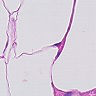
Metastatic tissue present: no